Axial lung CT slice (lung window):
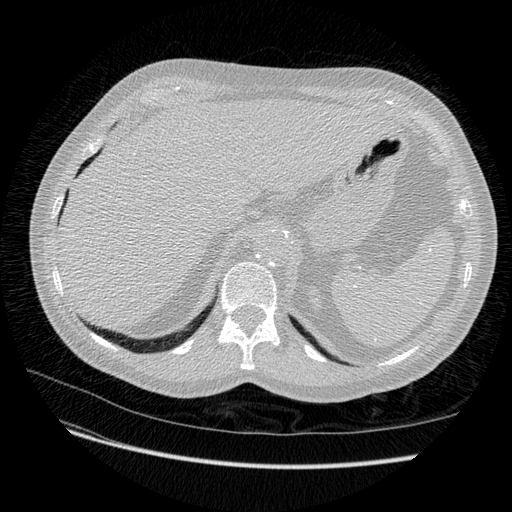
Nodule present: no